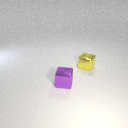
small purple metal cube to the left of small yellow metal cube